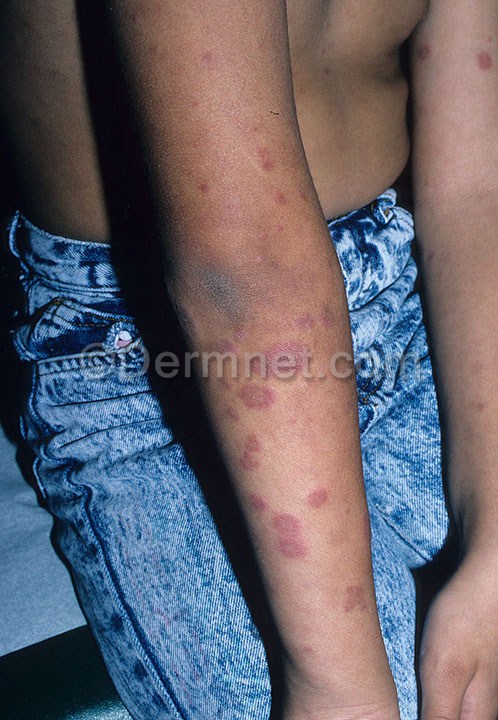
Disease: Vasculitis Photos